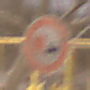
Verkehrszeichen: UeberholverbotKraftfahrzeuge
Umgebung: Outdoor, Urban
Tageszeit: Night
Wetter: Overcast
Licht: Artificial
Jahreszeit: Winter
Kontrast: MediumContrast